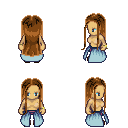
a pixel art fantasy rpg character, female body template, human, tanned skin, overskirt, magenta pants, brown extra-long hairstyle, bracelets, brown slippers, four views (front, back, left, right), 2x2 character sprite sheet, small pixel art, hard edges, no anti-aliasing